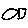
Label: fish